Interaction volume radius: 5 \u00c5
Interaction volume height: 25 \u00c5
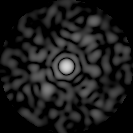
Disorder parameter: 0.8684